Question: I need help with creating a pivot table. I've already tried many offered solutions here but I am stuck. Hope someone can help. Here's my scenario:
'''
ID text 2712cb957
document_key text 201808
'''
'''
ID text 2712cb957
amount_net int 56000
classid int 4021
'''
document_key amount_net classid
'''
201808 10 4021
201808 10 4021
201808 15 4023
201808 13 4023
201807 20 4021
201807 15 4021
... ... ...
'''
'''
document_key 4021 4023
201807 35 0
201808 20 28
'''

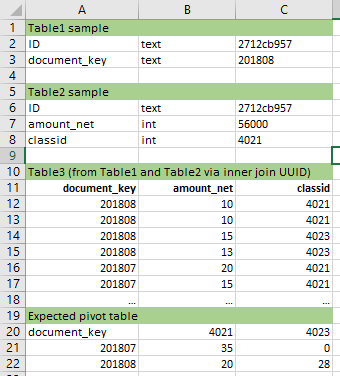
Answer: <URL>
A pivot could look like this:
---
Postgres 9.4 adds the 'FILTER' function:
'''
SELECT
document_key,
COALESCE(SUM(amount_net) FILTER (WHERE classid = 4021), 0) as "4021", -- A
COALESCE(SUM(amount_net) FILTER (WHERE classid = 4023), 0) as "4023"
FROM test
GROUP BY document_key
ORDER BY document_key
'''
A: 'GROUP BY document_key' aggregates all 'document_key' groups. With the aggregate function 'SUM' you add all corresponding 'amount_net' values. The 'FILTER' function is used to sum only these values from the rows containing 'classid = XYZ'. The 'COALESCE' around the aggregate makes 'NULL' values to 0.
If you want more columns you have to copy this line of code.
---
and lower
'''
SELECT
document_key,
SUM(CASE WHEN classid = 4021 THEN amount_net ELSE 0 END) as "4021",
SUM(CASE WHEN classid = 4023 THEN amount_net ELSE 0 END) as "4023"
FROM test
GROUP BY document_key
ORDER BY document_key
'''